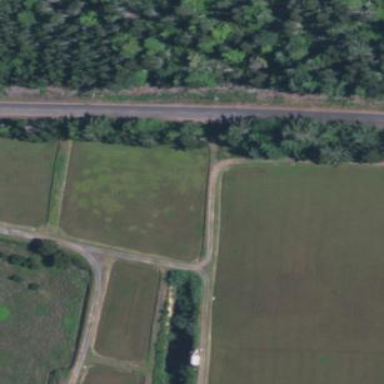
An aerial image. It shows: Farmland with cranberries as the main crop.